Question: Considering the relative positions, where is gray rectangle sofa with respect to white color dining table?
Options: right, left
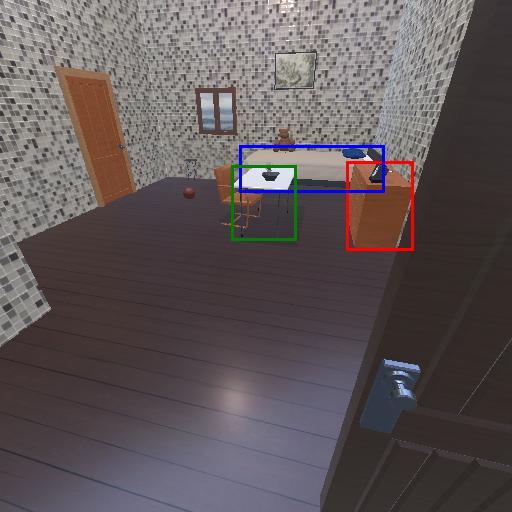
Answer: right